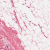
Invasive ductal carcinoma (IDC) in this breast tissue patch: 0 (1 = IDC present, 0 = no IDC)